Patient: sex M, age 22
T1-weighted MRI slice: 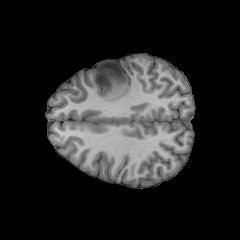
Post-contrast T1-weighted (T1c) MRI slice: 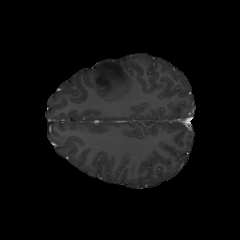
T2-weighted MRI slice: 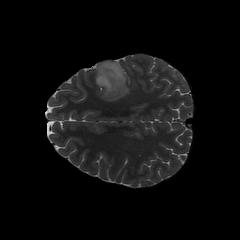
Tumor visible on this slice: yes
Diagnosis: Astrocytoma, IDH-mutant
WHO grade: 2